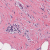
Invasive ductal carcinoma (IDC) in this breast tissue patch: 0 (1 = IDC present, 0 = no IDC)